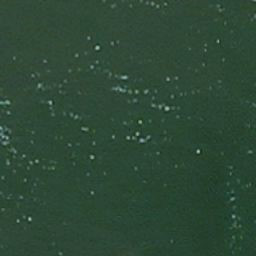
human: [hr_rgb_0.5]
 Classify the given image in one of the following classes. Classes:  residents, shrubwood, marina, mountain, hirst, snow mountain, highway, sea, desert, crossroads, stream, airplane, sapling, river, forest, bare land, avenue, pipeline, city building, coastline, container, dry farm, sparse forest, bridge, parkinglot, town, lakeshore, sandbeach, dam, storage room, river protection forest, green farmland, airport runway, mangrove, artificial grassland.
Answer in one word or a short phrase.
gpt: sea